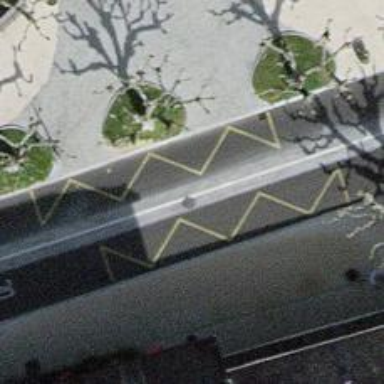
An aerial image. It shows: Bus stop equipped with public transport stop position.